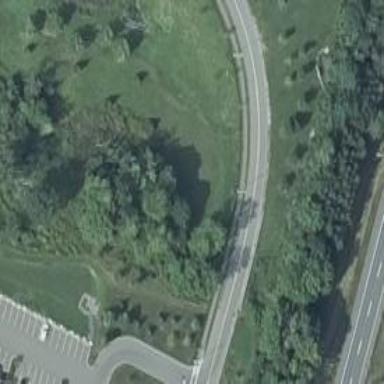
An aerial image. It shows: Culvert tunnel.